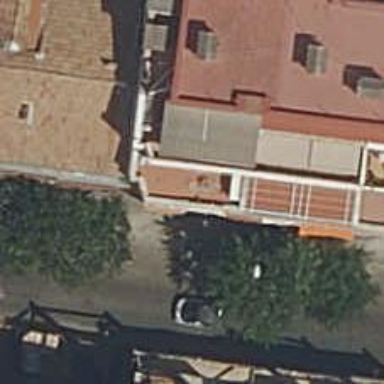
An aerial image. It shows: Shop that sells cars.